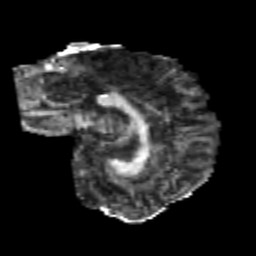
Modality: FA
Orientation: sagittal
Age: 24
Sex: female
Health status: healthy
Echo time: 0.074 s